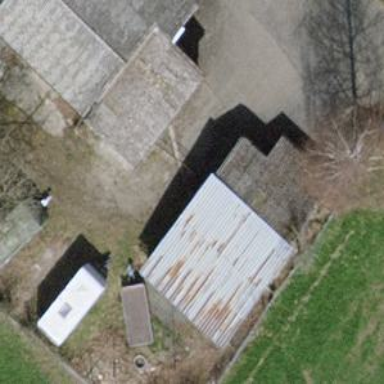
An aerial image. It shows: Farm auxiliary building.